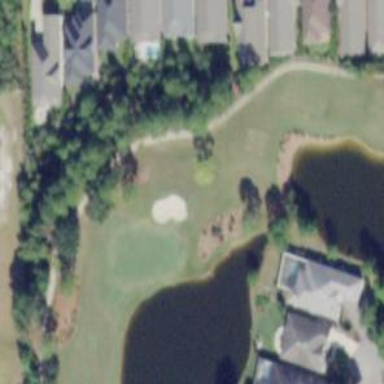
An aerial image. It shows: View of golf hole.